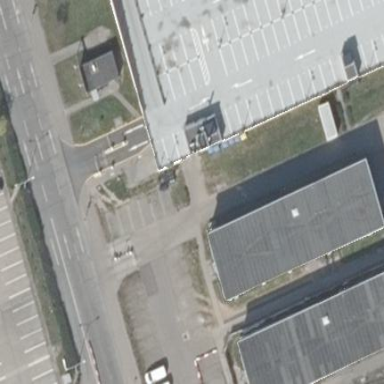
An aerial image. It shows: Building with flat roof.